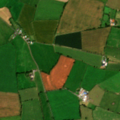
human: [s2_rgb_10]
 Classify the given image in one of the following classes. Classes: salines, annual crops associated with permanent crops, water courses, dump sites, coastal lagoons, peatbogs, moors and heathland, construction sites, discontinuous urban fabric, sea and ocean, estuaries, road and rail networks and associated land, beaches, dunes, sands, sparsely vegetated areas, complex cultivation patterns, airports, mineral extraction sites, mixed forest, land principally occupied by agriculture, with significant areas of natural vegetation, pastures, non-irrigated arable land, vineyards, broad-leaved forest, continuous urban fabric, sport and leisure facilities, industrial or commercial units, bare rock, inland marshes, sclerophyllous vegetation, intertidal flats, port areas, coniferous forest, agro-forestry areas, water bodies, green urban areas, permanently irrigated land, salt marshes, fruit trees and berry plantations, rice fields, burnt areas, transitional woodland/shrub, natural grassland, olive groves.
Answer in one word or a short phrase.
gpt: non-irrigated arable land, pastures